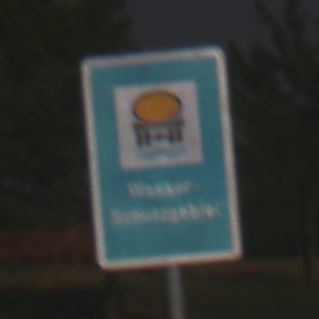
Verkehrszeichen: Wasserschutzgebiet
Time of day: Night
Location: Outdoor (Nature)
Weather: Clear
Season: NotSpecified
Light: Natural